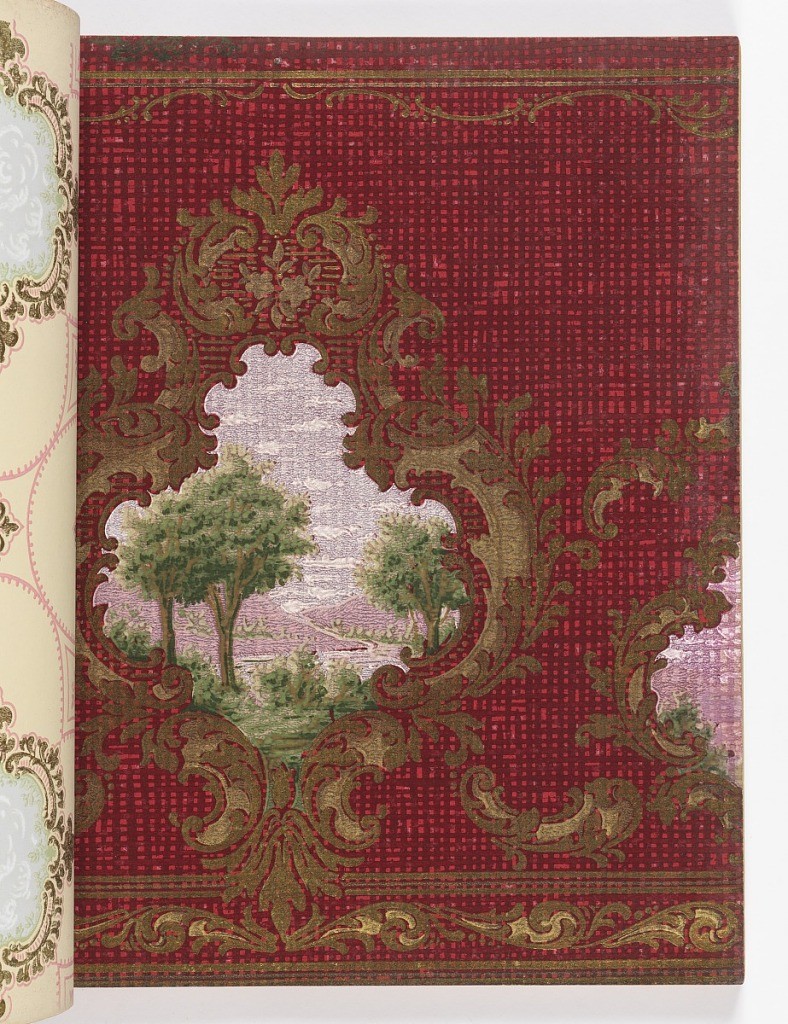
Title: Alfred Peats No. 4
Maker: Alfred Peats Company
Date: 1908
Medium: Machine-printed paper, embossed
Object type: Sample book
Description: Collection of patterns put together by Alfred Peats. Each of the patterns is part of a matched set consisting of a sidewall, frieze and ceiling paper. Each design is shown in mulitple colorways. Designs include landscapes, medallions, medallion stripes, and florals.